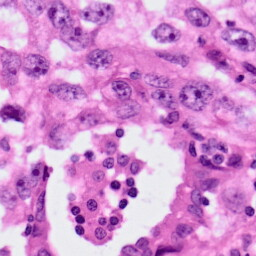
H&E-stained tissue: Lung